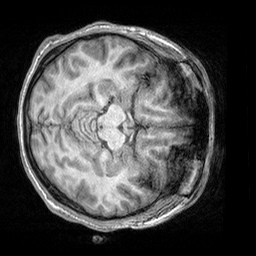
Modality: T1w
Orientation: axial
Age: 21
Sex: male
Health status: healthy
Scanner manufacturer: siemens
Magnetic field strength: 3 T
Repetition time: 2.3 s
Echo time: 0.00303 s